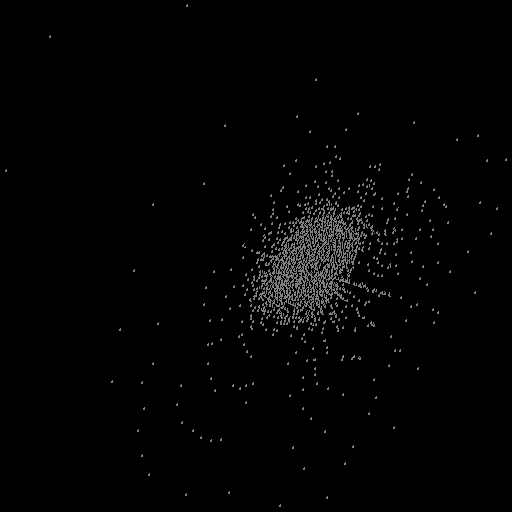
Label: supernova